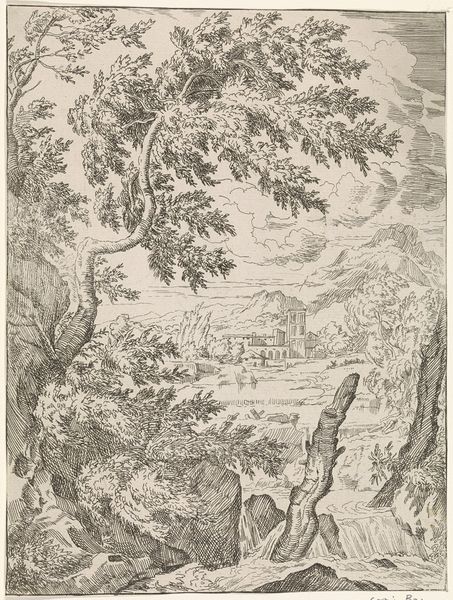
Titel: Waterval met boomstronk
Künstler: Abraham Genoels
Standort: Amsterdam
Institution: Rijksmuseum
Schlagwörter: homme, maison, gravure, arbre, ciel, ville, église, tronc, rivière, torrent, barrière, callot, sylvestre